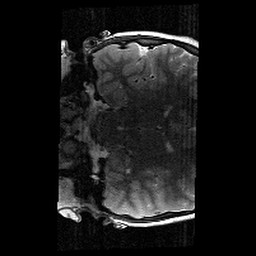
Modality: T2w
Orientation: coronal
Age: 9
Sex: male
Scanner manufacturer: siemens
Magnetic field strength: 3 T
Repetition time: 9.23 s
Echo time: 0.067 s